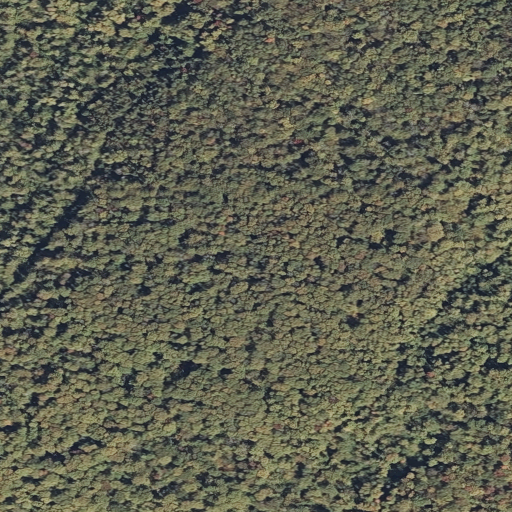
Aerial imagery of mountain in Maine named Cyr Mountain containing deciduous forest, mixed forest, and pasture